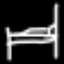
Label: bed